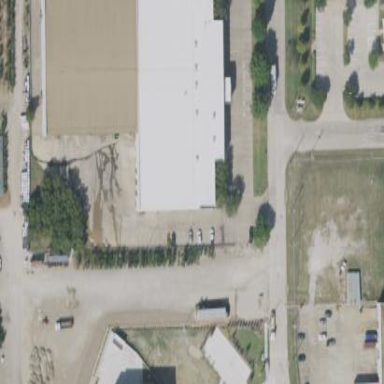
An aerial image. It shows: Industrial building.